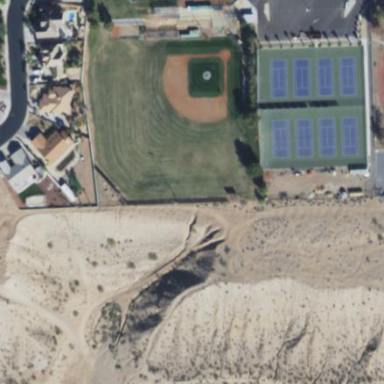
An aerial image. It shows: Baseball pitch for leisure land activities.